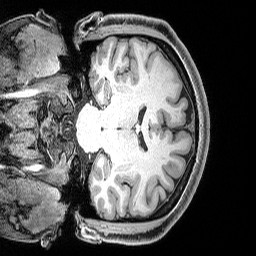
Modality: T1w
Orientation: coronal
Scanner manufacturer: siemens
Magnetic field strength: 3 T
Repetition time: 2.53 s
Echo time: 0.00311 s